Question: Find the minimum number of moves required to get from the Tower of Hanoi state described in the figure to the completed state
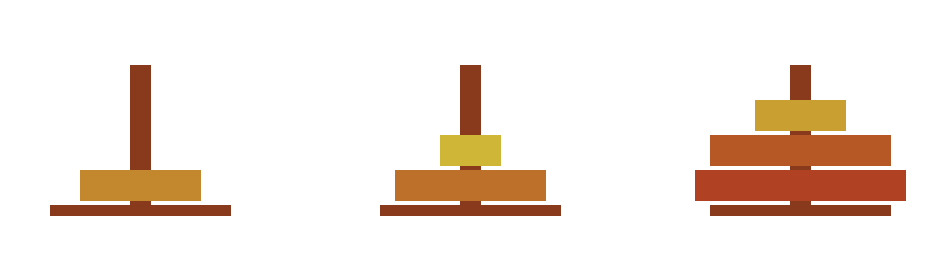
Answer: 10